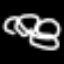
Label: squiggle